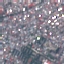
Land use / land cover: Residential